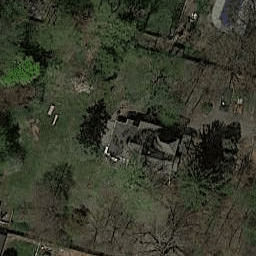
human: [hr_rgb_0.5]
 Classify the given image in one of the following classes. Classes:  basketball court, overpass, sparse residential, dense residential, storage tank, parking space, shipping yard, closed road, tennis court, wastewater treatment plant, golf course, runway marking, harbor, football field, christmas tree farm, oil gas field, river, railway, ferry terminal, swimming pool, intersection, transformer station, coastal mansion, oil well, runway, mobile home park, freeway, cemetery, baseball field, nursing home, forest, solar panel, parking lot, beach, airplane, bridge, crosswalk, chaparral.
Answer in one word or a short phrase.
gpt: sparse residential